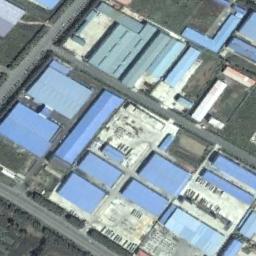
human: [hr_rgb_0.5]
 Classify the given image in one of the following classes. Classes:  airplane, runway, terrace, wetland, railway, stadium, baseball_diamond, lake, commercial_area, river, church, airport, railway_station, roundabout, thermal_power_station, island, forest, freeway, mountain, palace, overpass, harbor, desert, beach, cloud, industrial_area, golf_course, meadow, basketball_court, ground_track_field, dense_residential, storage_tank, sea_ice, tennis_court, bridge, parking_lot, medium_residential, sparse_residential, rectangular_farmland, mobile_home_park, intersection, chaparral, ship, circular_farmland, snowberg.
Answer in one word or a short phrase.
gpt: industrial_area